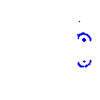
Particle: proton